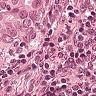
Metastatic tissue present: yes